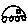
Label: car